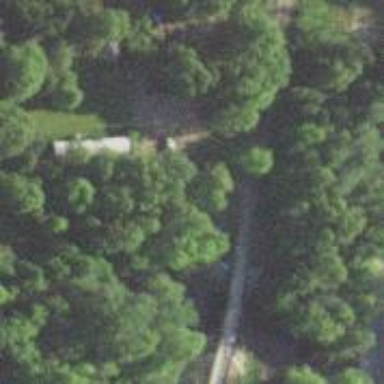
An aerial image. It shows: Abandoned railway bridge over cycleway. The area is suitable for nordic skiing.